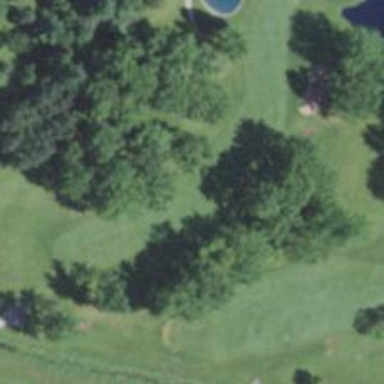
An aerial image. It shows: Golf hole.